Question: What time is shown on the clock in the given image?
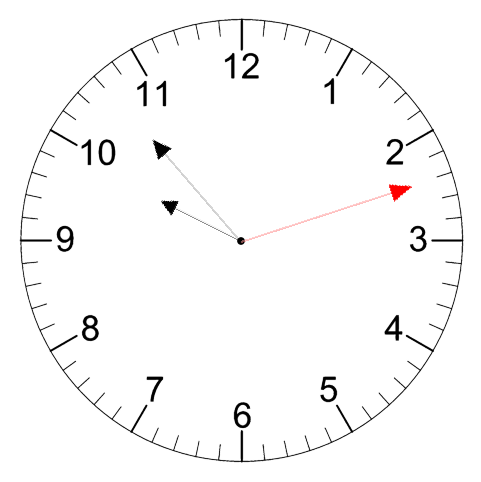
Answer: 09:53:12